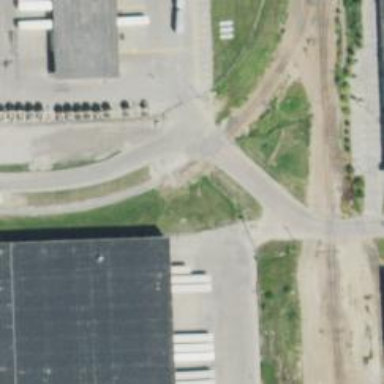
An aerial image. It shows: Rail spur service.